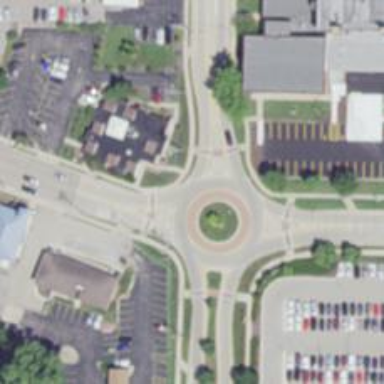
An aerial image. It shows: Secondary road around roundabout.